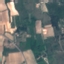
Land use / land cover class: PermanentCrop